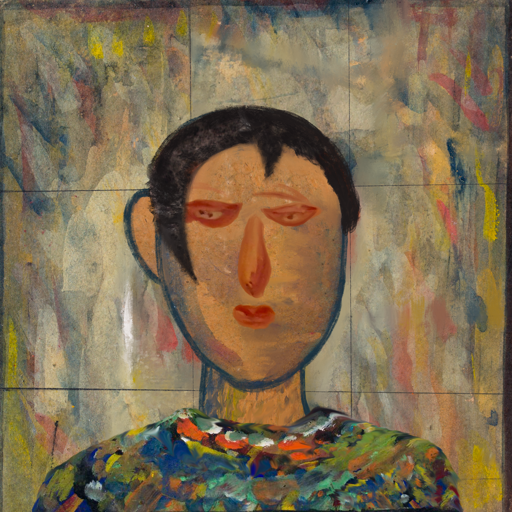
Background: GypsyMother, Head And Neck Front: In_The_Sun, Face Front: Pious_Lady, Bust: An_Impression, Hair Front: Roy_Bahadur, Head Accessory: Blank, Second Necklace: Blank, Necklace: Blank, Baby: Blank